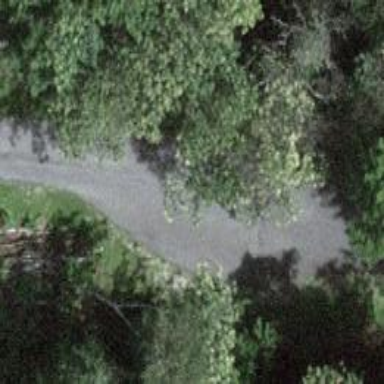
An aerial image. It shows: Passing place on the road.